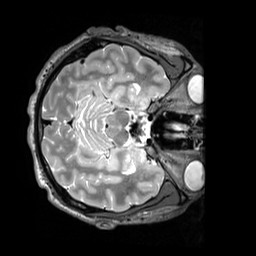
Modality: T2w
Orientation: axial
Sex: male
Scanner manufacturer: siemens
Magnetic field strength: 3 T
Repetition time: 3.2 s
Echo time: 0.409 s